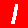
Digit: 1